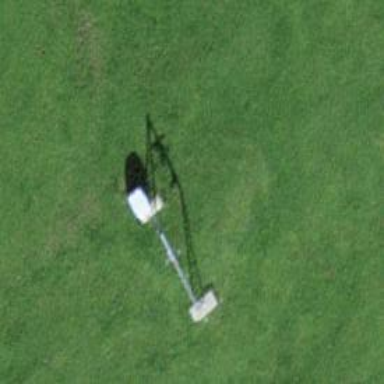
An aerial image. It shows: Pylon for aerialway.